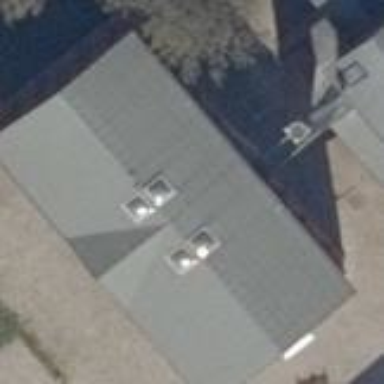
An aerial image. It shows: Historic building with gabled black roof made of tar paper.